Field crop: tomato
Growth stage: 1
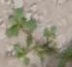
Species: portulaca